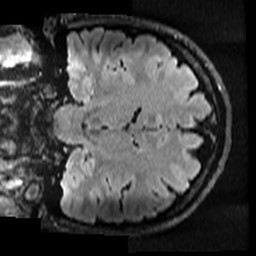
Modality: T2w
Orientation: coronal
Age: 24
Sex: female
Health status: healthy
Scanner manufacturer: ge
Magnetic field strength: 3 T
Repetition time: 12 s
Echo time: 0.09548 s